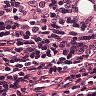
Metastatic tissue present: no